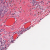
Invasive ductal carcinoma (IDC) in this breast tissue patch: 1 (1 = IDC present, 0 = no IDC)